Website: slack
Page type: billing-address
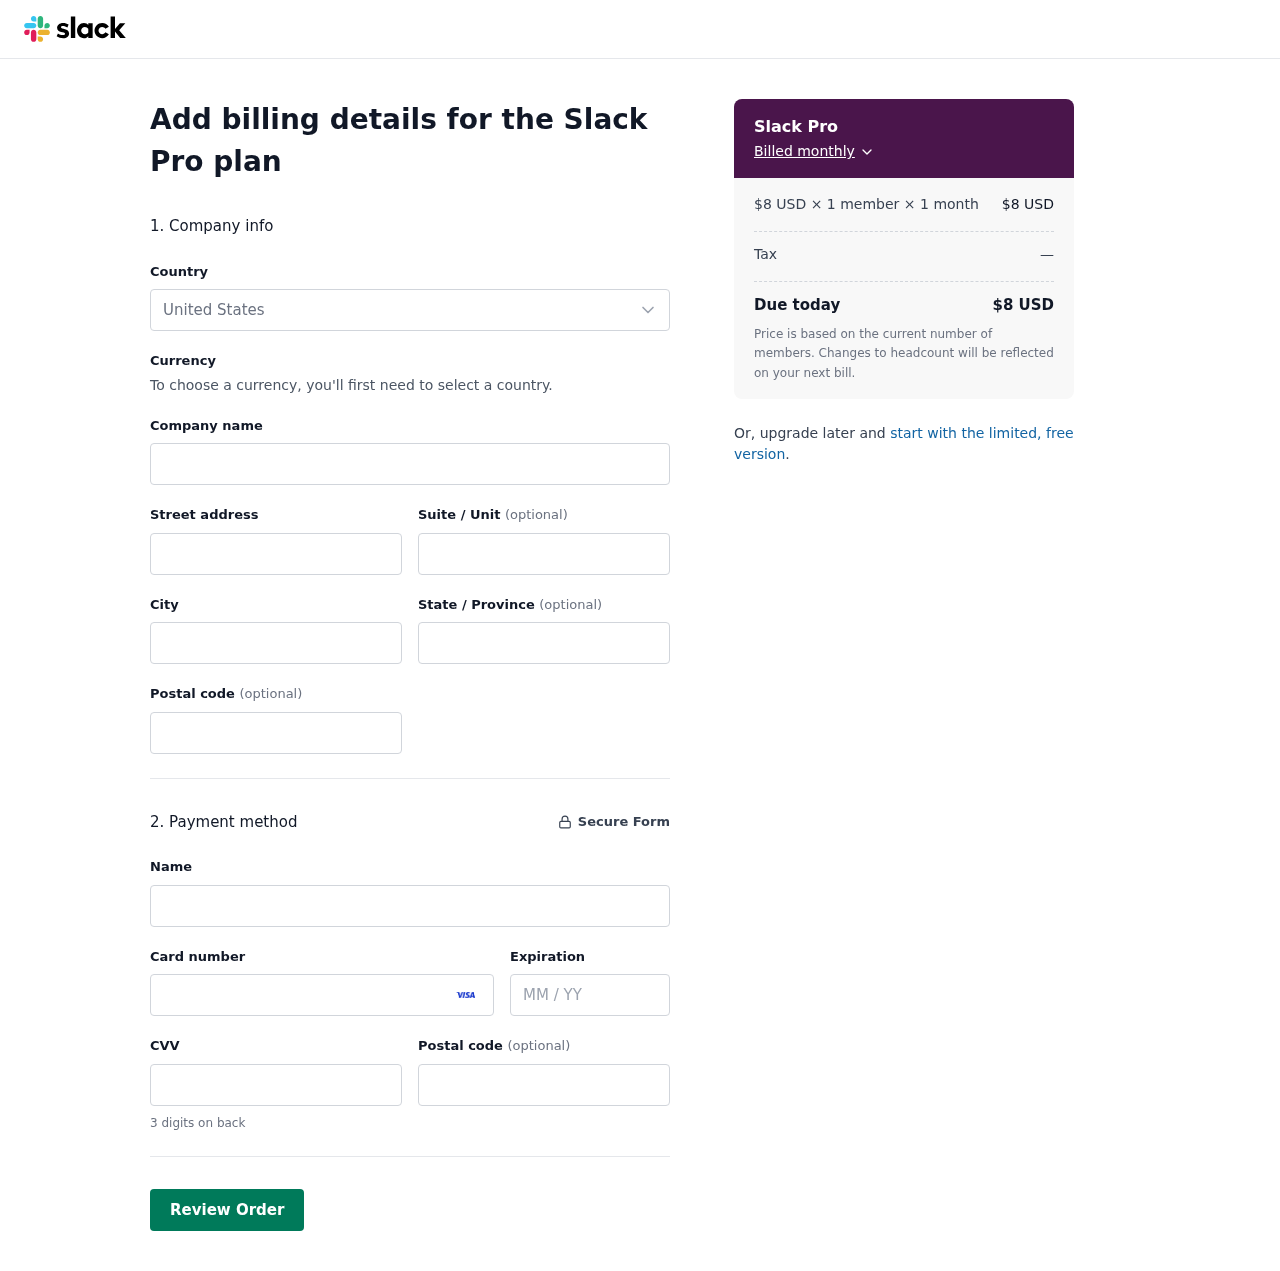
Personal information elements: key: PII_CARD_CVV
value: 963
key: PII_CARD_EXPIRY
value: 11/28
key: PII_CARD_NUMBER
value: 4364 2135 1923 2699
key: PII_CITY
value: Hortonmouth
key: PII_COUNTRY
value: United States
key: PII_FULLNAME
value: Lindsay Sims
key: PII_POSTCODE
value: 18095
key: PII_POSTCODE2
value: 18826
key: PII_STATE
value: Iowa
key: PII_STREET
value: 699 Jones Station Suite 279
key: PII_STREET2
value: Apt. 123
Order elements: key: ORDER_PLAN_PRICE
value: $8 USD
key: ORDER_NUM_MEMBERS
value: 1 member
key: ORDER_NUM_MONTHS
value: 1 month
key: ORDER_SUBTOTAL
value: $8 USD
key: ORDER_TAX
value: —
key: ORDER_TOTAL
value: $8 USD